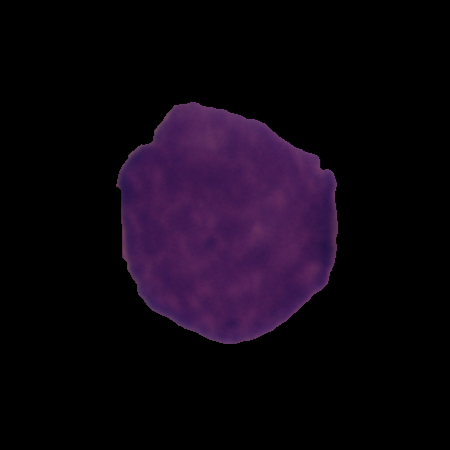
Label: cancer